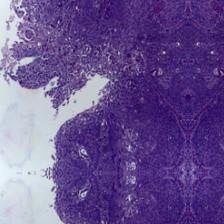
Diagnosis: OSCC